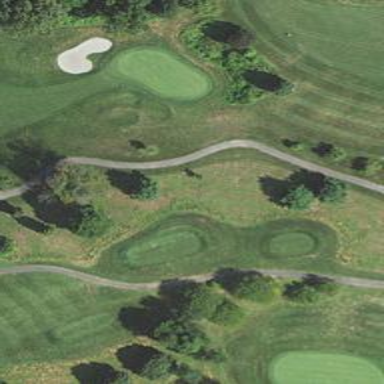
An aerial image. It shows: Area with grass used as rough in golf course.